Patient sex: M
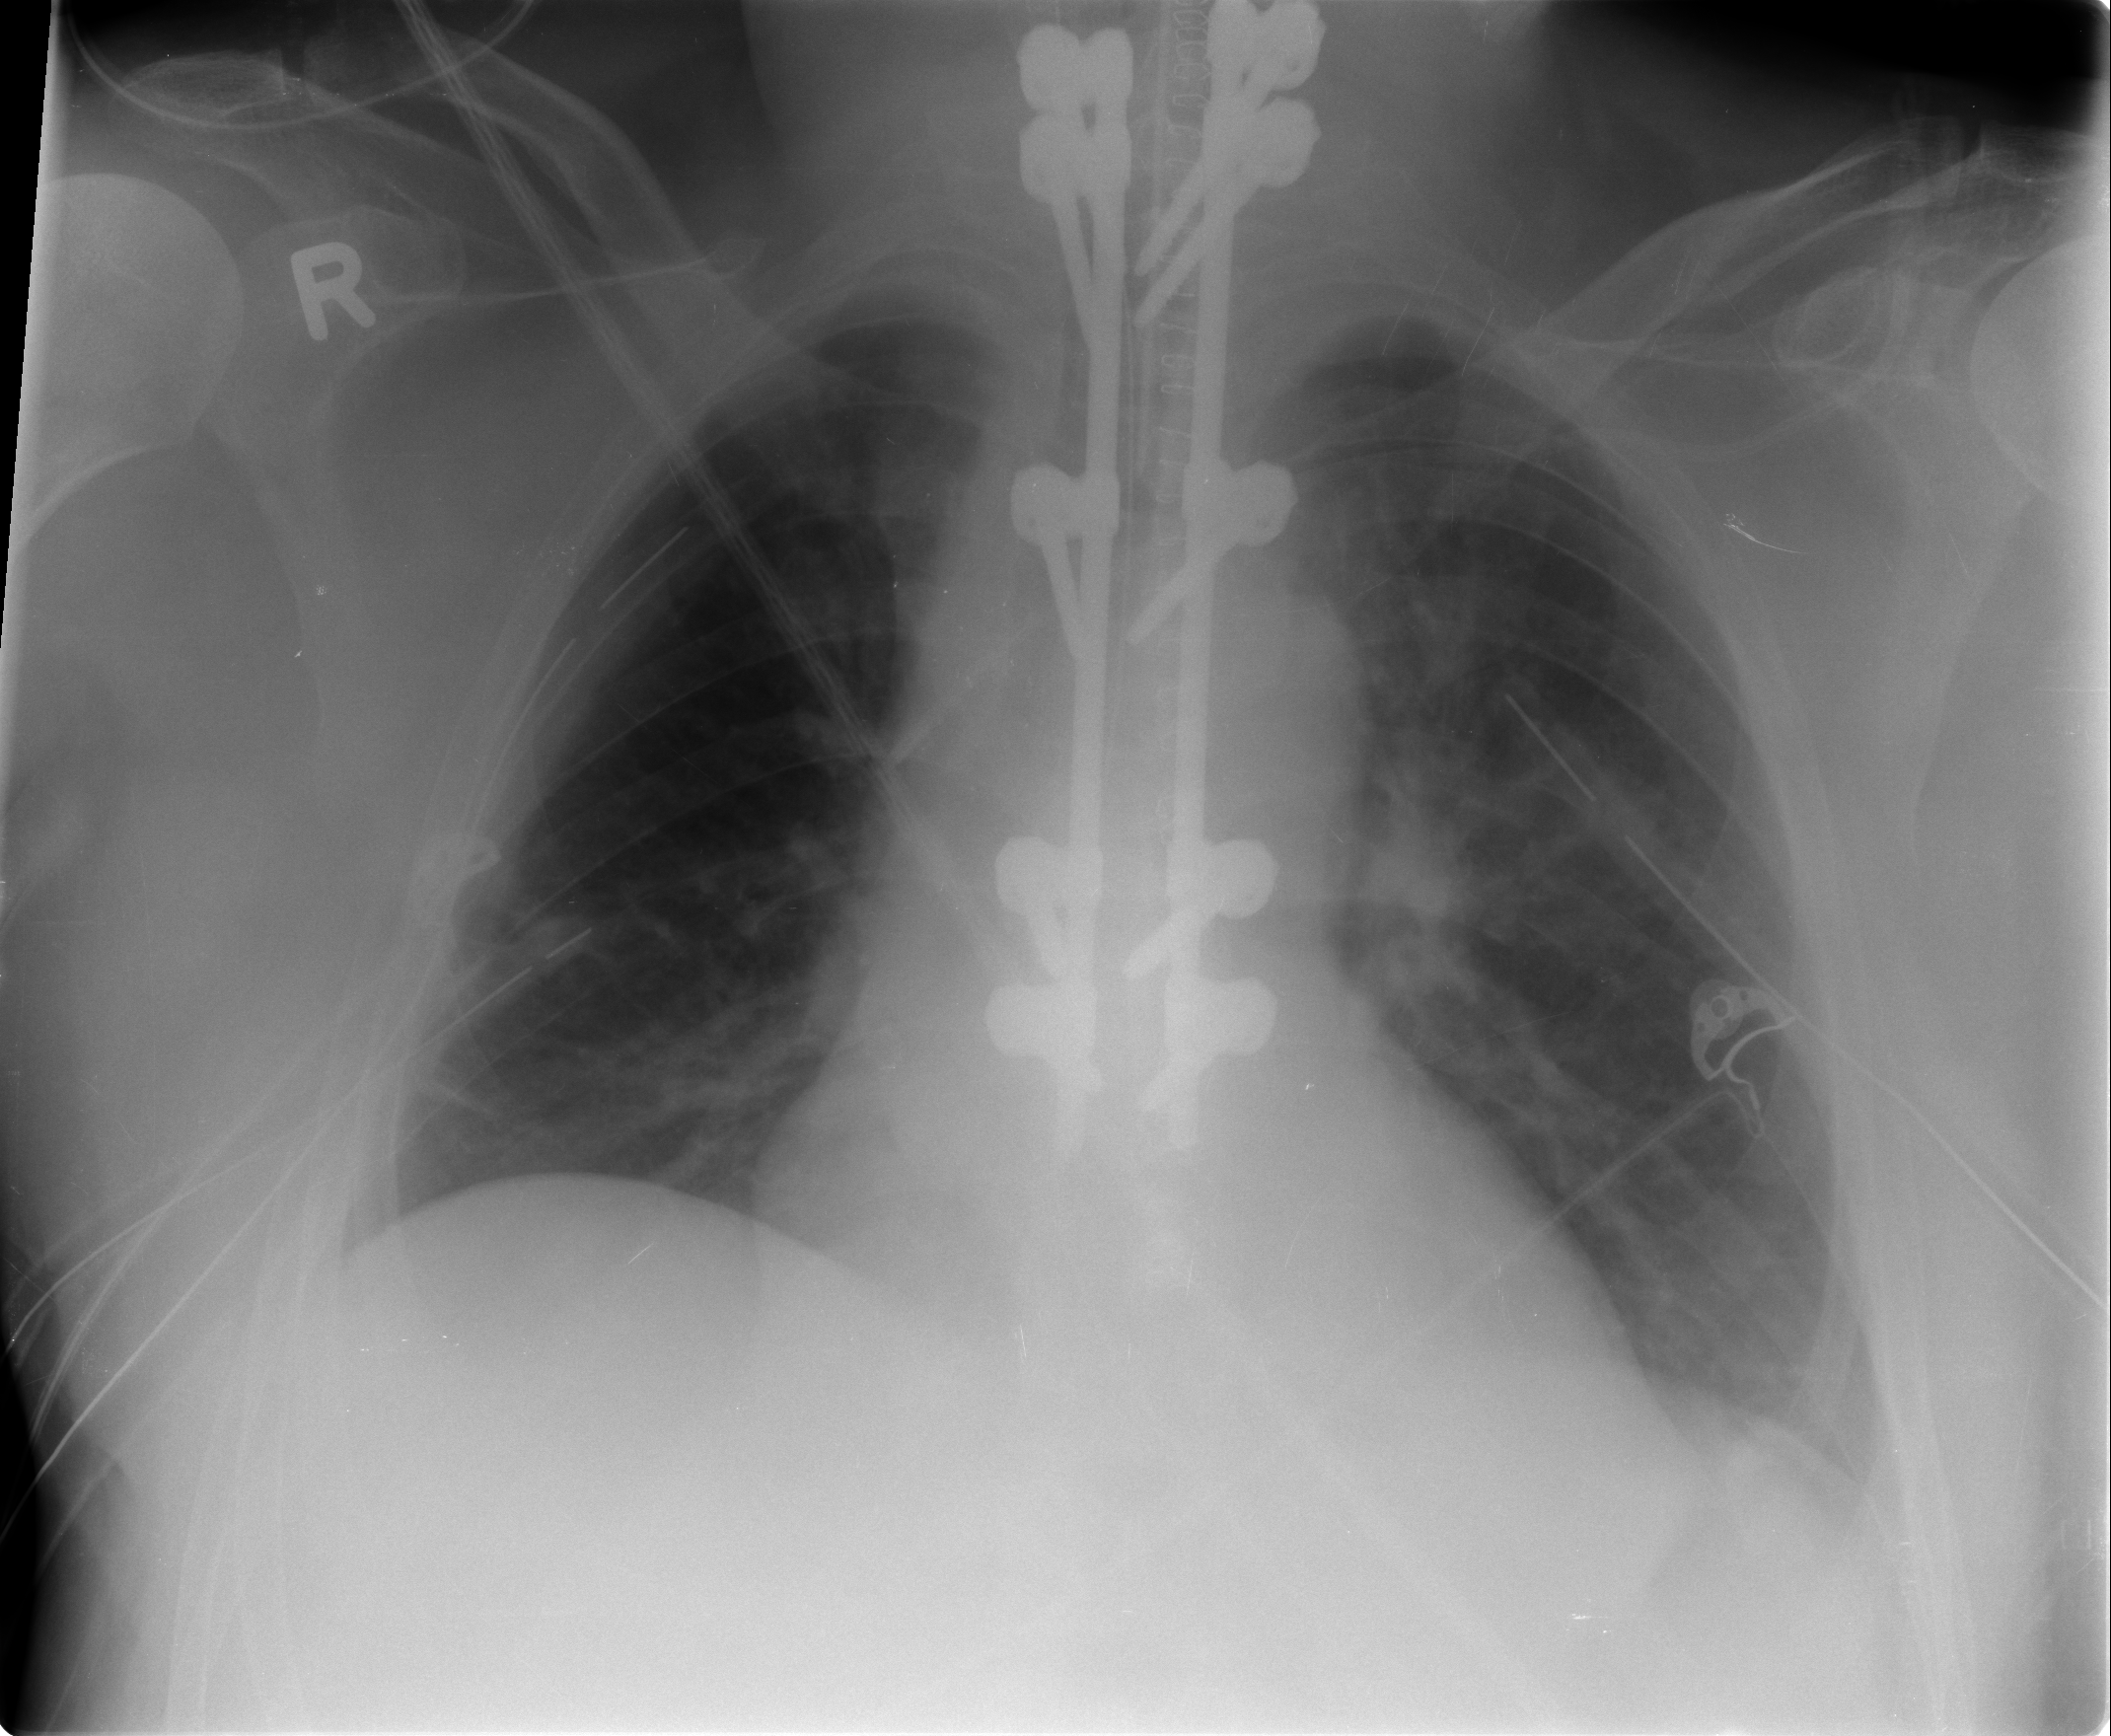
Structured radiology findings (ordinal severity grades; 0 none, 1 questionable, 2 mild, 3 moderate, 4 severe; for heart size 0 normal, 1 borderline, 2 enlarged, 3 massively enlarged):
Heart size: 0
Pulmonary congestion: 0
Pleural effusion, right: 0
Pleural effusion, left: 0
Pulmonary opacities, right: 0
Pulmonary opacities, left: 3
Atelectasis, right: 1
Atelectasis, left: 2